Question: I canot execute my SSIS packet from SQL Agent! I always get this error
"DB2 OLEDB not registered perhaps no 64 bit registered SSIS Packet"

I tried everything like deactivate run time 64 to false, also changing the check box in the sql agent to allow the package to run in 32 bit. but noting worked.
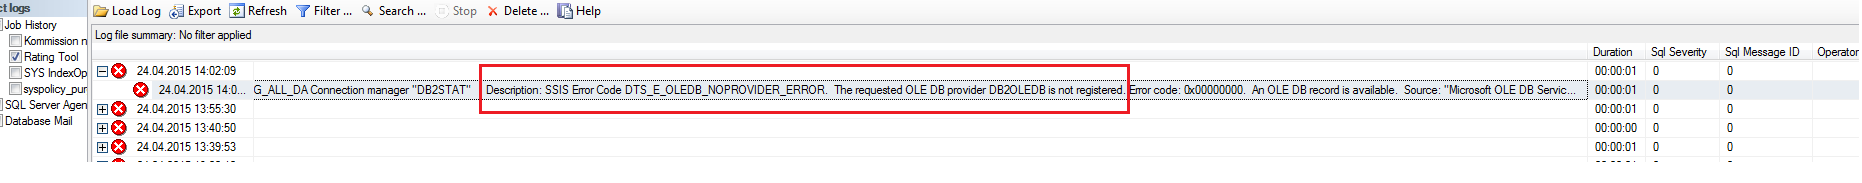
Answer: The driver for the 64 bit was missing, after installing it everything went fine :) .